Question: Can someone please explain why the calculated value 180 * 2.2 will be different when stored in a decimal vs. a double; and perhaps also explain why .NET is calculating 180 * 2.2 with a decimal point in the first place?
- - -

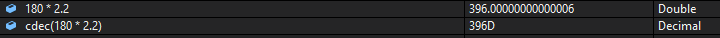
Answer: Doubles are not an exact representation: there is a lot of rounding and truncation (but you do get a much greater range).
Reading: <URL>.